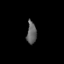
Tissue: prostate
Cell type: T cells
Senescence score: 0.3601
Nuclear area (px): 207
Mean DAPI intensity: 101.145